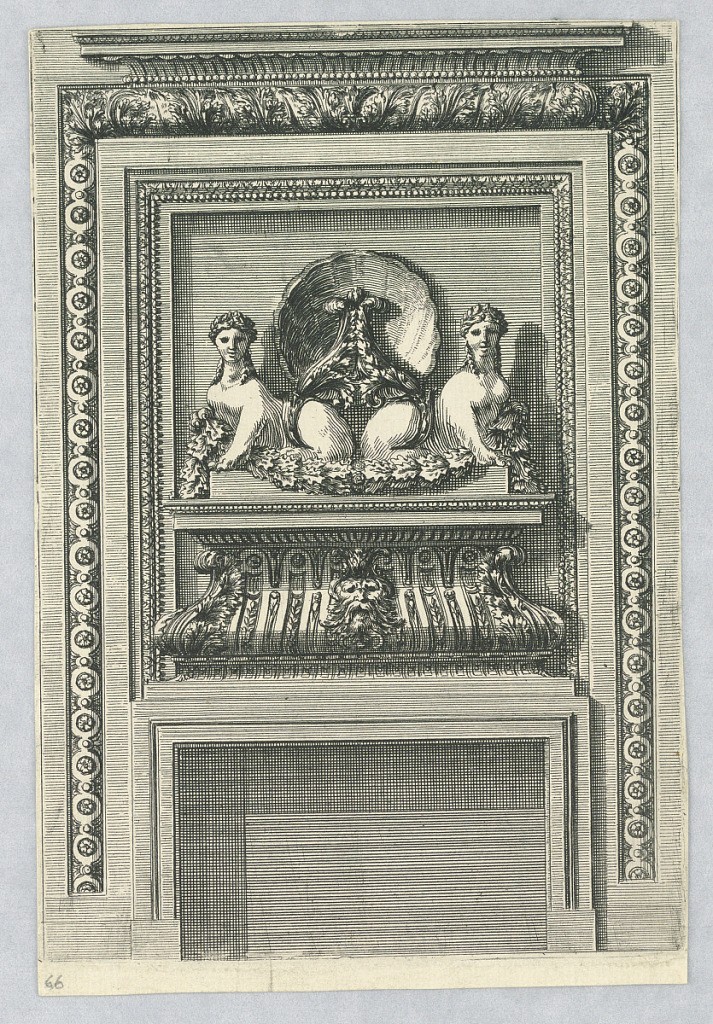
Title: Design for a Mantlepiece
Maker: Jean Le Pautre, French, 1618–1682
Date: ca. 1675
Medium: Etching on paper
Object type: Print
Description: Two sphinxes with a garland crouch upon a pedestal over the opening. The wall panel is framed on three sides with mouldings, and an entablature on top.